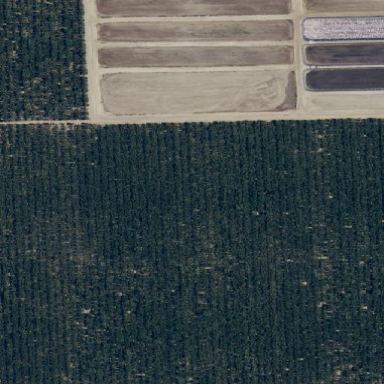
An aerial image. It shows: Orchard with pistachio trees.